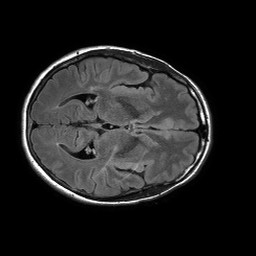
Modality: FLAIR
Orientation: axial
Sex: female
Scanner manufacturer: philips
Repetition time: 11 s
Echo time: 0.125 s